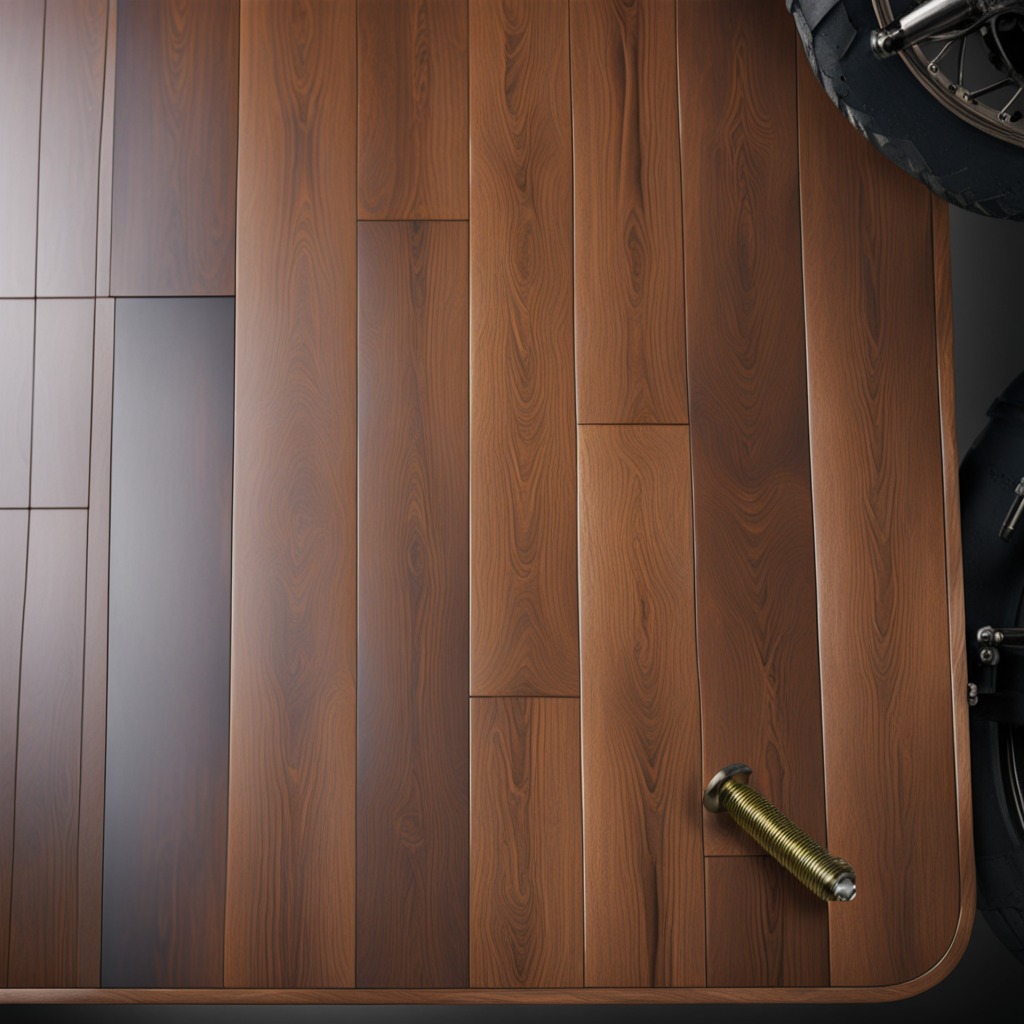
A metal screw lying on the oil-spilled wooden table in a vintage motorcycle garage